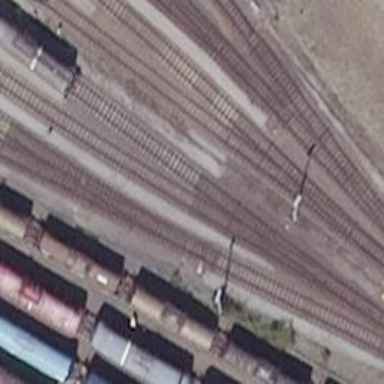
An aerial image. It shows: Railway switch.